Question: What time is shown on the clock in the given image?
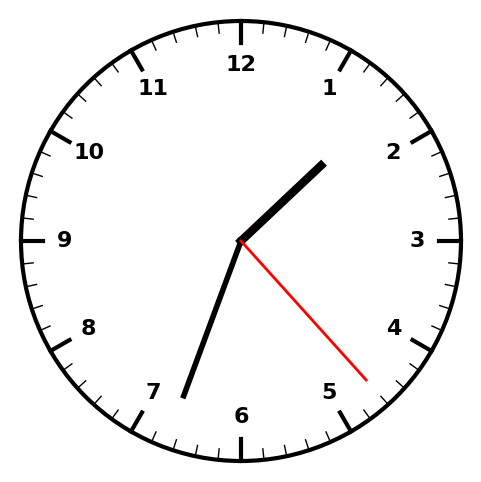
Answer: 01:33:23